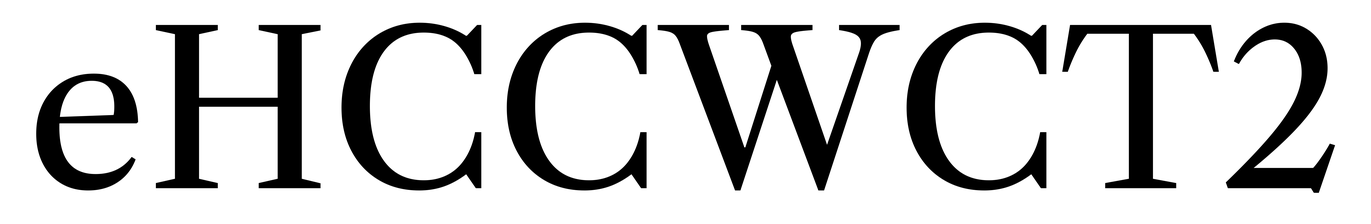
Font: LibreCaslonText_Regular